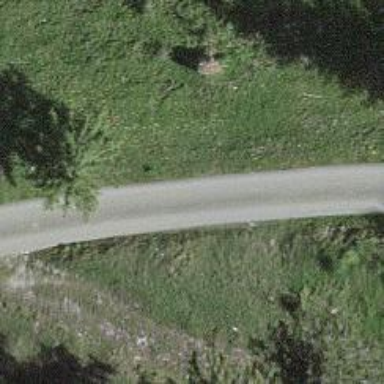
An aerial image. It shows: Unclassified road.